Question:
I am making a GUI in which i tried to indent the column name.I am also pasting my source code. I am using the GridBagConstraints. This my code where i create a GridBagConstraints but nothing seems to happen
'''
private final static Dimension VOLUME_FIELD_DIMENSION = new Dimension(200, 25);
private final static Dimension NAME_FIELD_DIMENSION = new Dimension(200, 25);
private final static Dimension IMAGE_FIELD_DIMENSION = new Dimension(200, 25);
private final static Dimension DATE_FIELD_DIMENSION = new Dimension(150, 25);
private final static Dimension STATUS_FIELD_DIMENSION = new Dimension(100, 25);
private final static Dimension IMAGE_PANEL_DIMENSION = new Dimension(1000,250);
private static void ImagePanel(ArrayList<ResourceListObject> arr, JPanel imagelist)
{
for(int i=0 ; i < arr.size();i++)
{
try {
// column 1: name
JTextField t1 = createTextField(arr.get(i).getName(), NAME_FIELD_DIMENSION);
// column 2: Created At
JTextField t2 = createTextField(arr.get(i).getCreatedDate(), DATE_FIELD_DIMENSION);
// column 3: Status
JTextField t3 = createTextField(arr.get(i).getStatus(), STATUS_FIELD_DIMENSION);
// column 4: Image Id
JTextField t4 = createTextField(arr.get(i).getID(), IMAGE_FIELD_DIMENSION);
//column 5:Volume Id
JTextField t5 = createTextField(arr.get(i).getVolume_id(), VOLUME_FIELD_DIMENSION);
// construct the row (panel), and then add it to the list panel
JPanel rowPanel = new JPanel();
rowPanel.setLayout(new BoxLayout(rowPanel, BoxLayout.X_AXIS));
rowPanel.add(t1);
rowPanel.add(t2);
rowPanel.add(t3);
rowPanel.add(t4);
rowPanel.add(t5);
imagelist.add(rowPanel);
} catch (Exception e) {
}
}
}
private static JTextField createTextField(String text, Dimension d) {
JTextField tf = new JTextField(text);
tf.setPreferredSize(d);
tf.setBackground(Color.WHITE);
tf.setEditable(false);
return tf;
}
private static JPanel getColumnHeadings() {
GridBagConstraints regularFieldConstraints = new GridBagConstraints();
regularFieldConstraints.fill = GridBagConstraints.BOTH;
String nameColumn = "Image Name";
String secondColumn = "Created At";
String thirdColumn = "Status";
String fourthColumn = "Image Id";
String fifthColumn = "Volume Id";
JLabel name = new JLabel(nameColumn);
JLabel created_at = new JLabel(secondColumn);
JLabel status = new JLabel(thirdColumn);
JLabel id = new JLabel(fourthColumn);
JLabel volume_id = new JLabel(fifthColumn);
name.setPreferredSize(NAME_FIELD_DIMENSION);
created_at.setPreferredSize(DATE_FIELD_DIMENSION);
status.setPreferredSize(STATUS_FIELD_DIMENSION);
id.setPreferredSize(IMAGE_FIELD_DIMENSION);
volume_id.setPreferredSize(VOLUME_FIELD_DIMENSION);
JPanel headingsPanel = new JPanel(new GridBagLayout());
headingsPanel.add(name, regularFieldConstraints);
headingsPanel.add(created_at, regularFieldConstraints);
headingsPanel.add(status, regularFieldConstraints);
headingsPanel.add(id, regularFieldConstraints);
headingsPanel.add(volume_id, regularFieldConstraints);
return headingsPanel;
}
'''
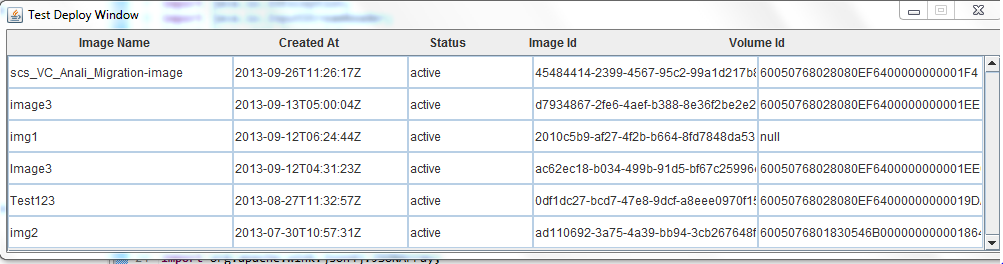
Answer: The class 'sun.swing.table.DefaultTableCellHeaderRenderer' is not part of the published API. If you are reluctant to depend on it, consider these alternative options:
- Use the existing renderer, as shown <URL>.

'''
import java.awt.BorderLayout;
import java.awt.Component;
import java.awt.Dimension;
import javax.swing.JFrame;
import javax.swing.JLabel;
import javax.swing.JPanel;
import javax.swing.JScrollPane;
import javax.swing.JTable;
import javax.swing.SwingUtilities;
import javax.swing.table.DefaultTableModel;
import javax.swing.table.TableCellRenderer;
public class Demo {
/** @see https://stackoverflow.com/a/<PHONE>/230513 */
private static class HeaderRenderer implements TableCellRenderer {
TableCellRenderer renderer;
public HeaderRenderer(JTable table) {
renderer = table.getTableHeader().getDefaultRenderer();
}
@Override
public Component getTableCellRendererComponent(
JTable table, Object value, boolean isSelected,
boolean hasFocus, int row, int col) {
// assumes JLabel
JLabel label = (JLabel) renderer.getTableCellRendererComponent(
table, value, isSelected, hasFocus, row, col);
label.setHorizontalAlignment(JLabel.LEADING);
return label;
}
}
private void initGUI() {
Object[] columnNames = new Object[]{
"Image Name", "Created At", "Status", "Image Id", "Volume Id"};
DefaultTableModel dtm = new DefaultTableModel(columnNames, 0);
dtm.addRow(new Object[]{"Some picture's name", "2013-10-05",
"Status unknown", "<PHONE>", "<PHONE>"});
JTable table = new JTable(dtm);
table.getTableHeader().setDefaultRenderer(new HeaderRenderer(table));
JScrollPane scrollPane = new JScrollPane(table);
JPanel content = new JPanel(new BorderLayout());
content.setPreferredSize(new Dimension(600, 250));
content.add(scrollPane);
JFrame frame = new JFrame("Demo");
frame.setContentPane(content);
frame.setDefaultCloseOperation(JFrame.DISPOSE_ON_CLOSE);
frame.pack();
frame.setLocationRelativeTo(null);
frame.setVisible(true);
}
public static void main(String[] args) {
SwingUtilities.invokeLater(new Runnable() {
@Override
public void run() {
new Demo().initGUI();
}
});
}
}
'''